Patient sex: M
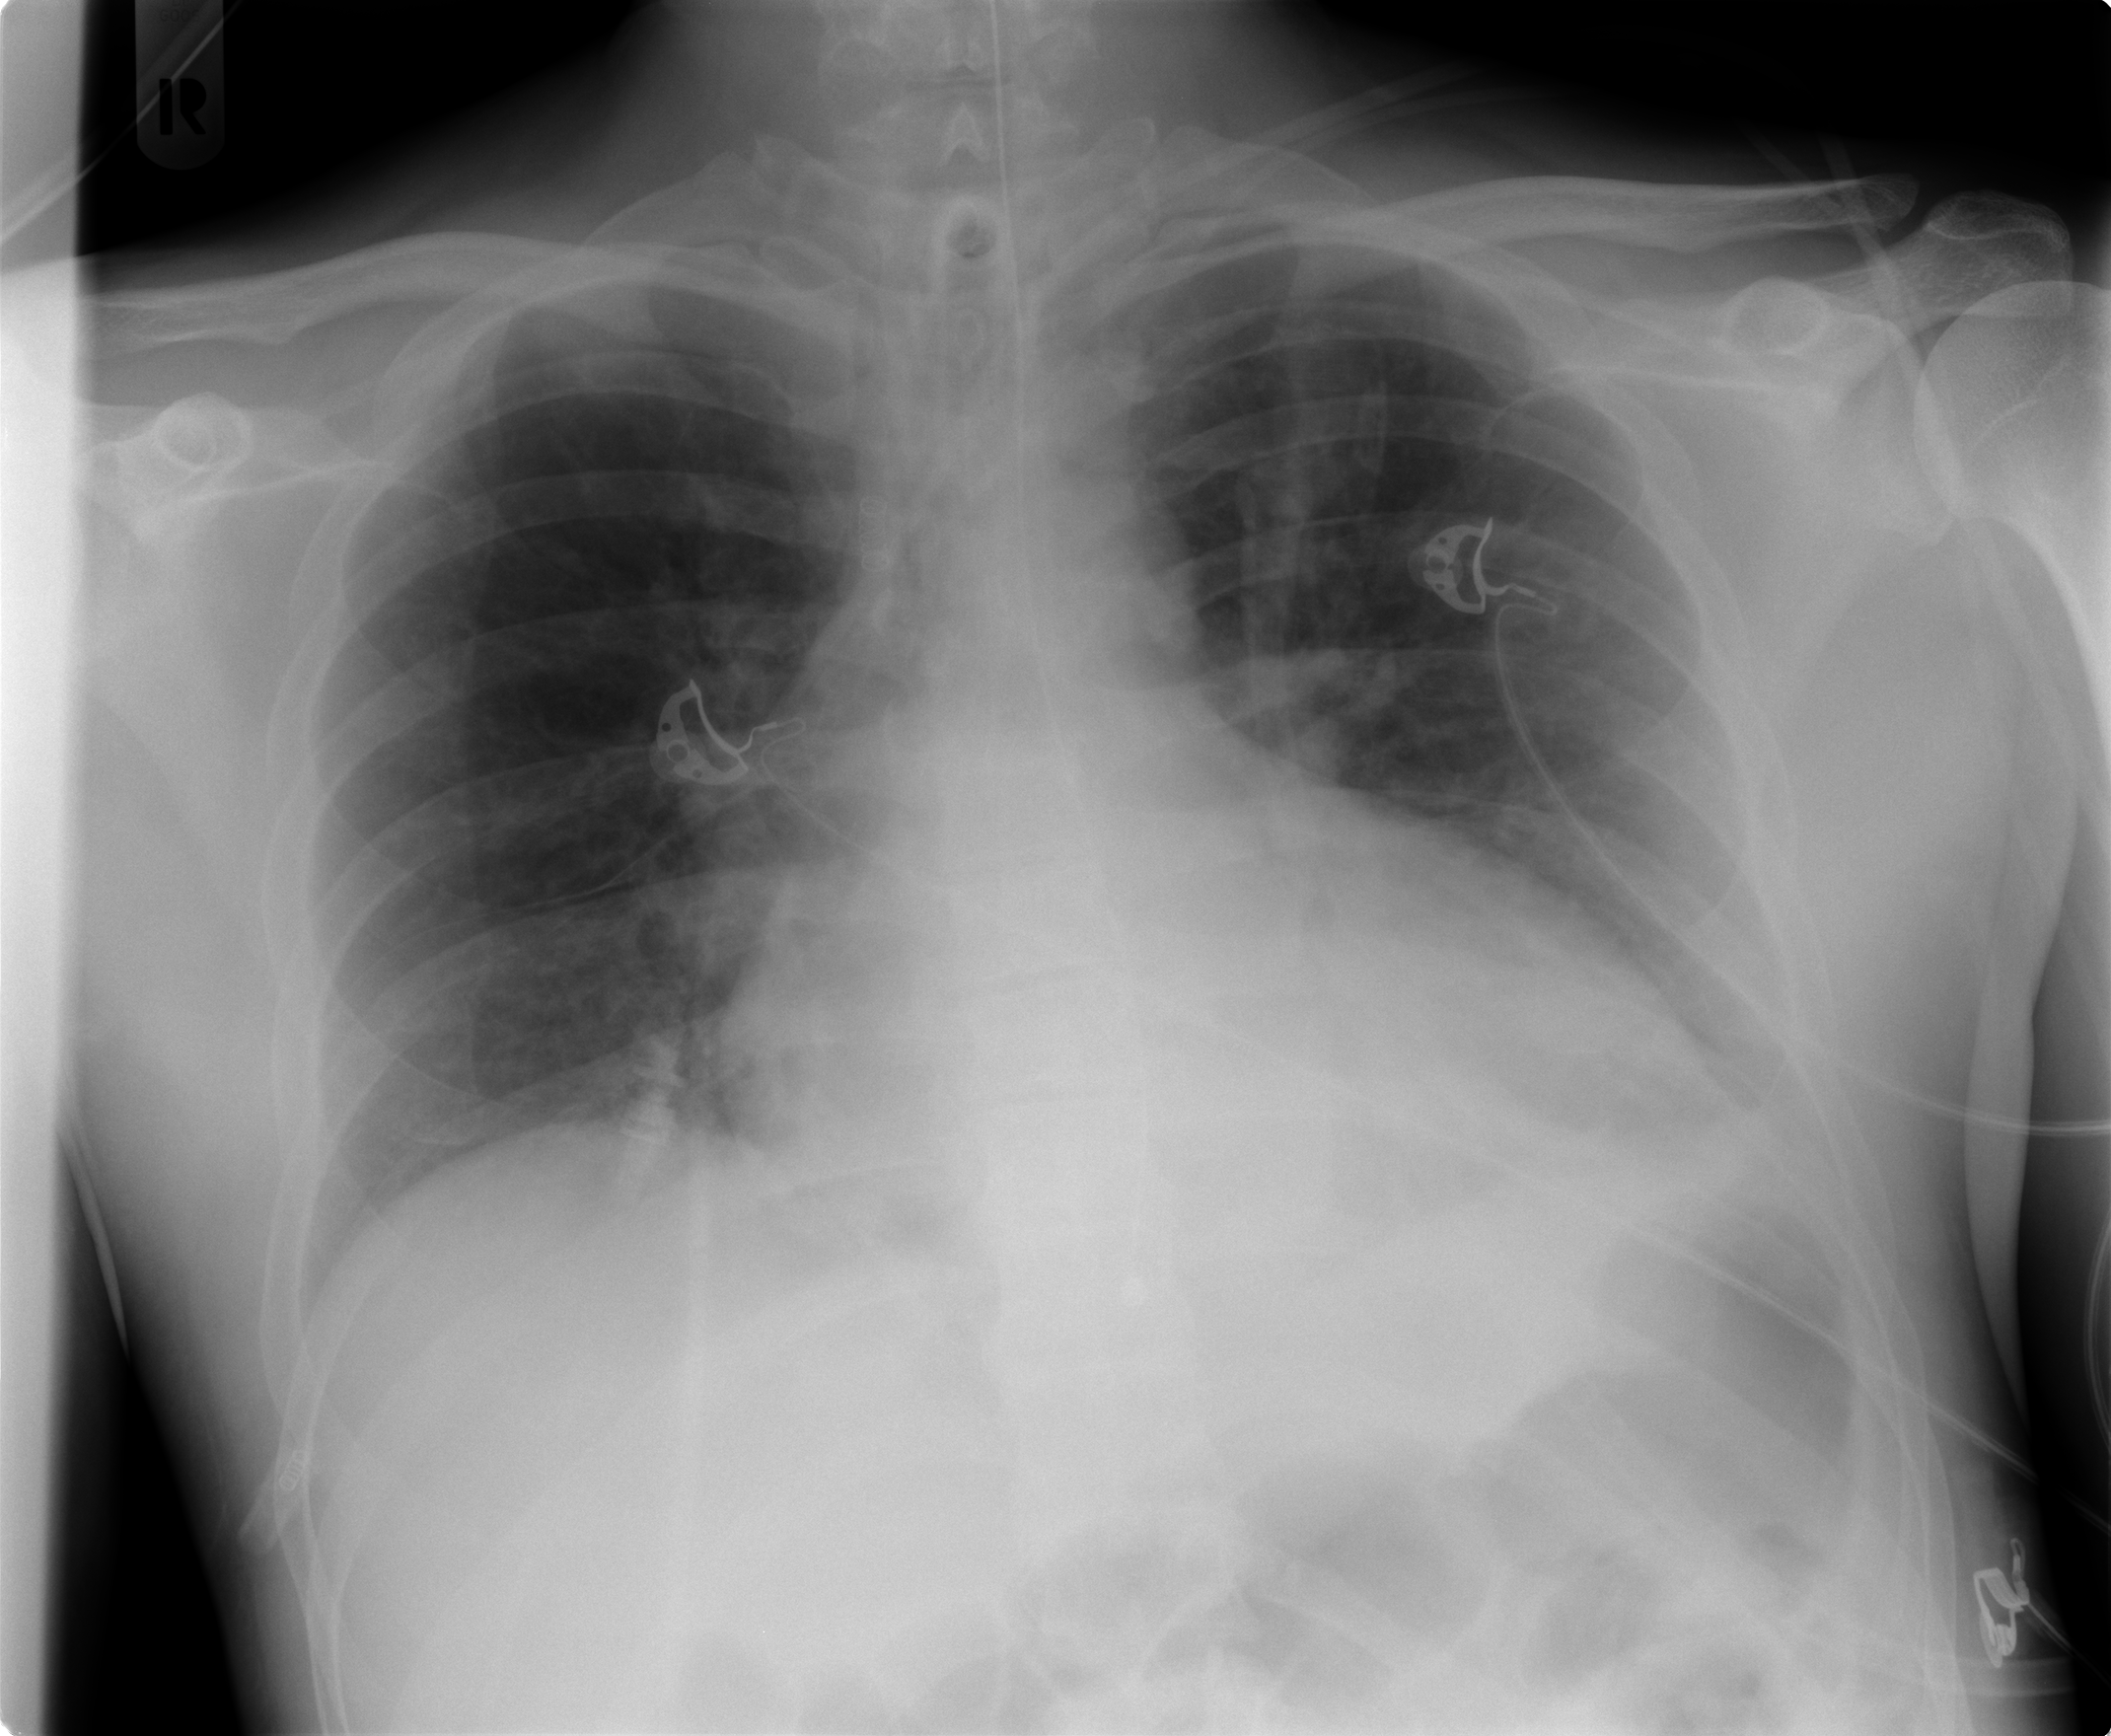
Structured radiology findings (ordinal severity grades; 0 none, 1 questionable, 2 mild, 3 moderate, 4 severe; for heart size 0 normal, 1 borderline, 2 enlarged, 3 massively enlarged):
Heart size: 2
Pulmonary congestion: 2
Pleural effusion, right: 0
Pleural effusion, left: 2
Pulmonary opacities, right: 0
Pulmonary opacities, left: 2
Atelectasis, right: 2
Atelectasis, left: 2